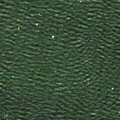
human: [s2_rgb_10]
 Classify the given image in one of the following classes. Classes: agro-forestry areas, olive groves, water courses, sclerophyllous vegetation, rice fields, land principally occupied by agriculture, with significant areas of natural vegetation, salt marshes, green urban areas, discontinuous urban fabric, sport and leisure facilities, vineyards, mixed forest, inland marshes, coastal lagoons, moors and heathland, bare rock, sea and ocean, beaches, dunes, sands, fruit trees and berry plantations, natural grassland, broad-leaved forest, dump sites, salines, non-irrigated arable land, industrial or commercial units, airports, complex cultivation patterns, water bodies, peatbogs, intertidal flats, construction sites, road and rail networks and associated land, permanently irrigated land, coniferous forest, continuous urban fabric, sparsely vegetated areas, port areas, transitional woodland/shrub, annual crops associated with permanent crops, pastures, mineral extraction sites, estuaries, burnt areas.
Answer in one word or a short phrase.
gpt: sea and ocean